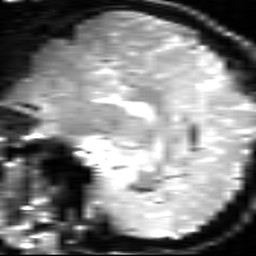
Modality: inplaneT2
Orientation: sagittal
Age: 23
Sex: male